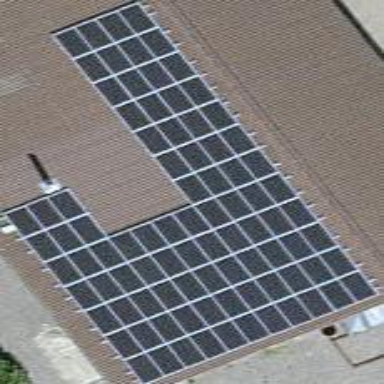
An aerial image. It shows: Solar power generator using photovoltaic panels.